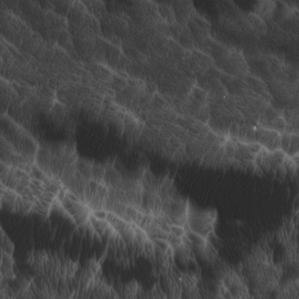
Label: non_frost